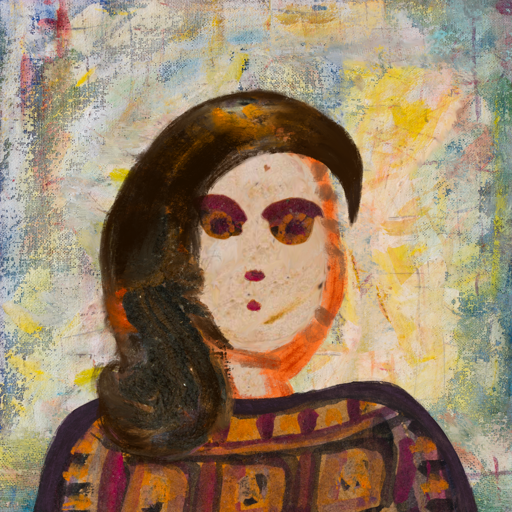
Background: Irani, Head And Neck Front: Rupkatha, Face Front: Doll, Bust: Doll, Hair Front: Gypsy_Queen, Head Accessory: Blank, Second Necklace: Blank, Necklace: Blank, Baby: Blank